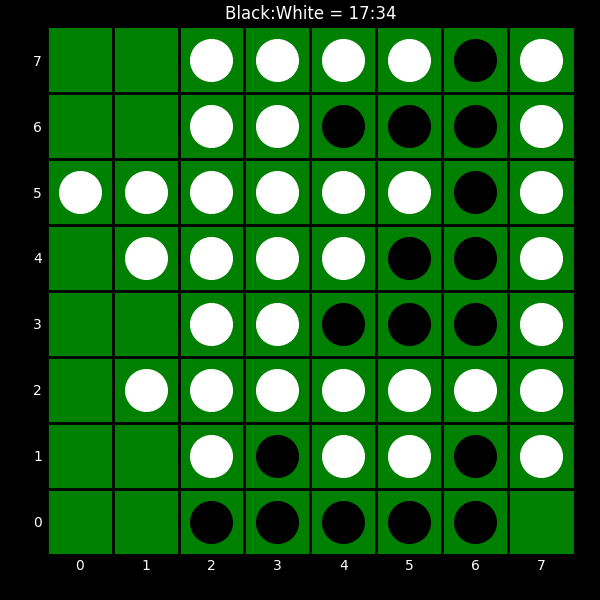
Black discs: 17
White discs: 34